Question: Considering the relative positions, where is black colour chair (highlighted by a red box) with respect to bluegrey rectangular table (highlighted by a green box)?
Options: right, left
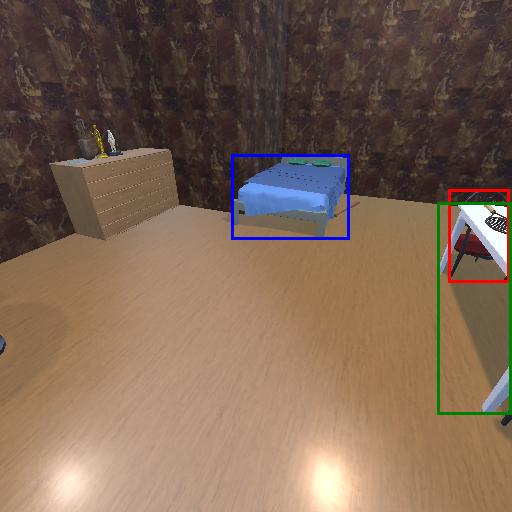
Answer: right